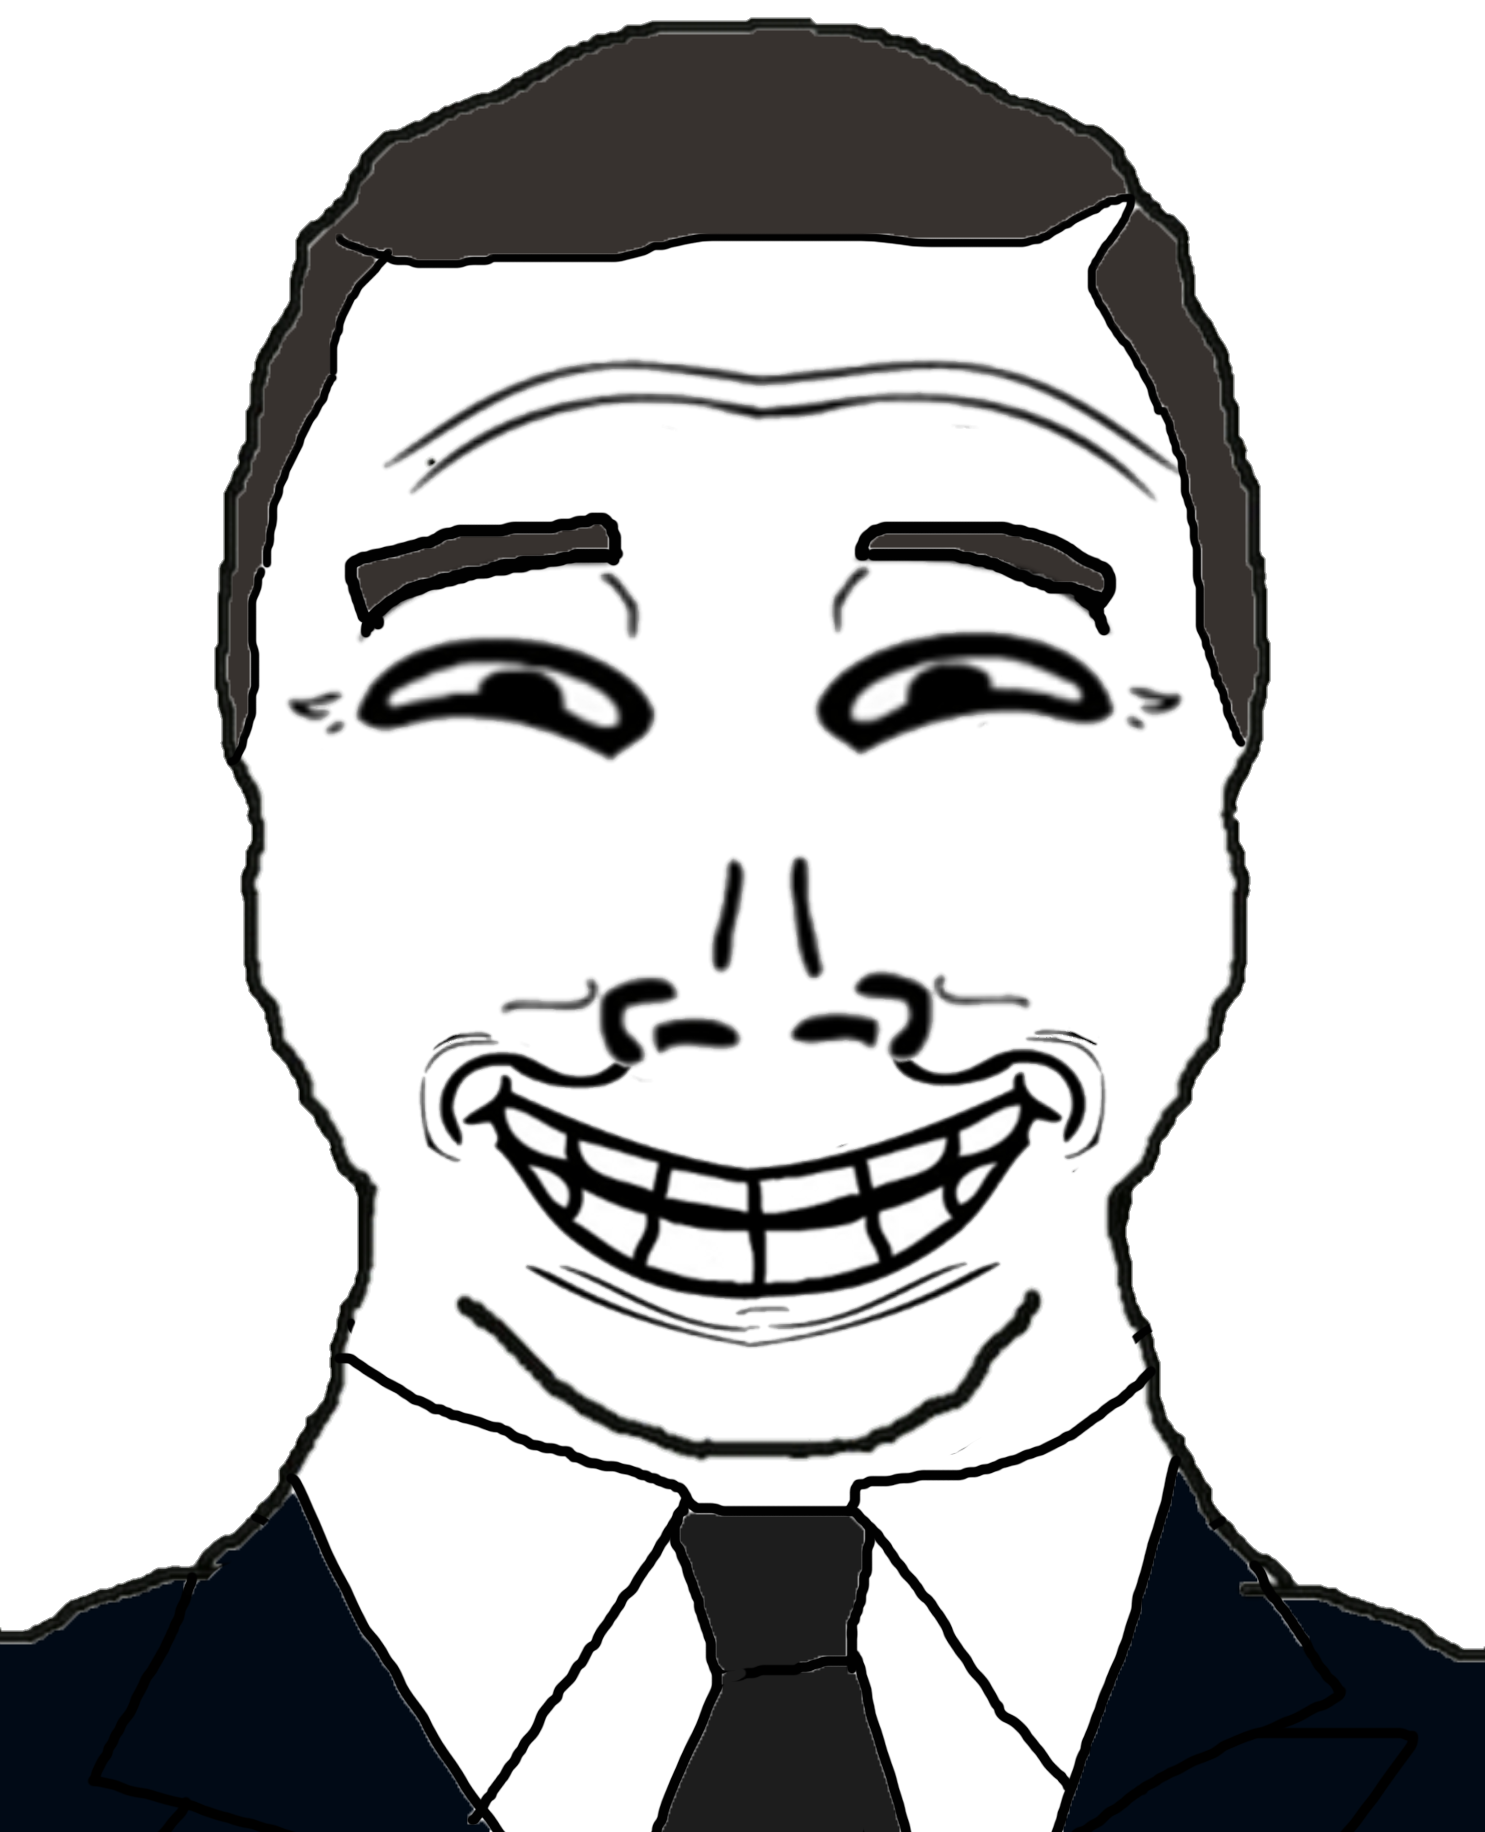
Label: 5_Front_Wojak